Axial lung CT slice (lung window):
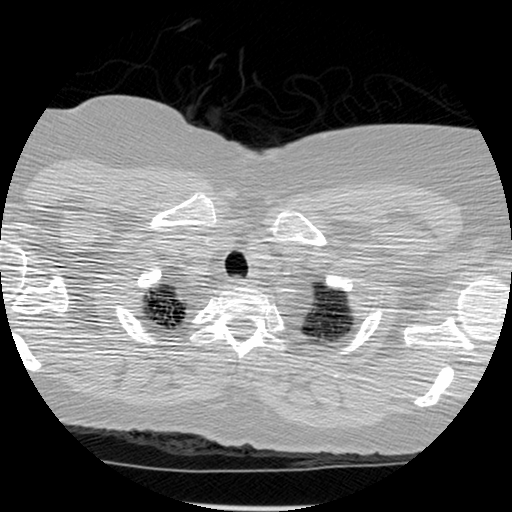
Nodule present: no